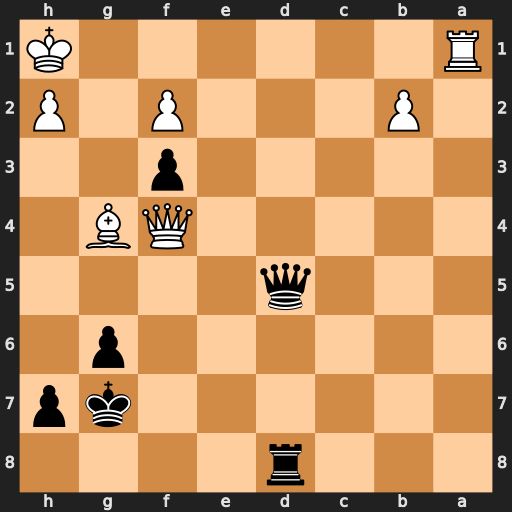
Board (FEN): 3r4/6kp/6p1/3q4/5QB1/5p2/1P3P1P/R6K
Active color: b
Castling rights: -
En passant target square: -
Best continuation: Qd1+ Rxd1 Rxd1#